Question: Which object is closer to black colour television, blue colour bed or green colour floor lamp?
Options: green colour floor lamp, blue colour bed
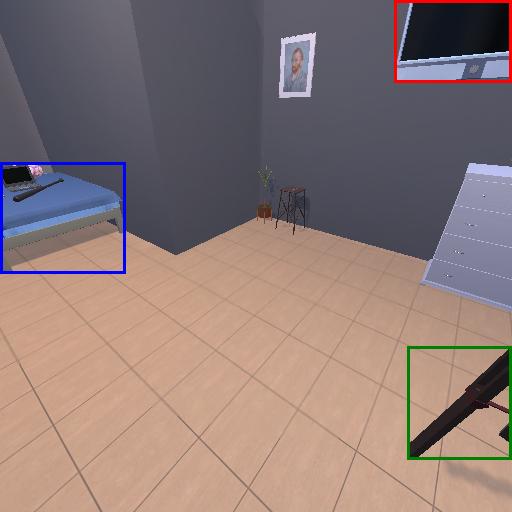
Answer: green colour floor lamp